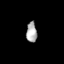
Tissue: prostate
Cell type: T cells
Senescence score: 0.2674
Nuclear area (px): 212
Mean DAPI intensity: 170.165